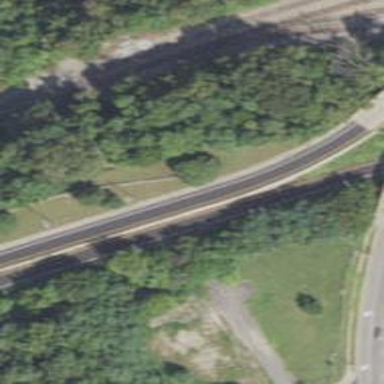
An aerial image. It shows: Asphalt trunk link road.